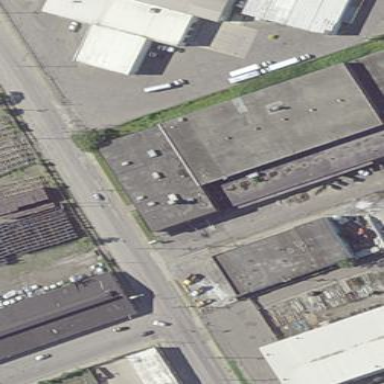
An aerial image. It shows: Industrial building.